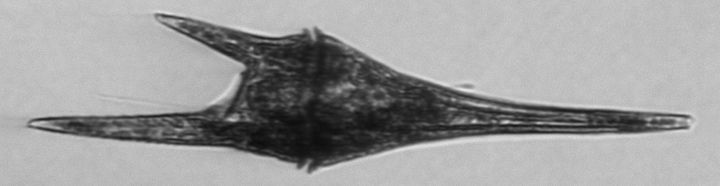
Label: Tripos_furca